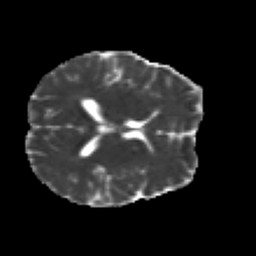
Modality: MD
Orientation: axial
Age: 27
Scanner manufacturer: siemens
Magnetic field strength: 3 T
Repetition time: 2.2 s
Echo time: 0.084 s